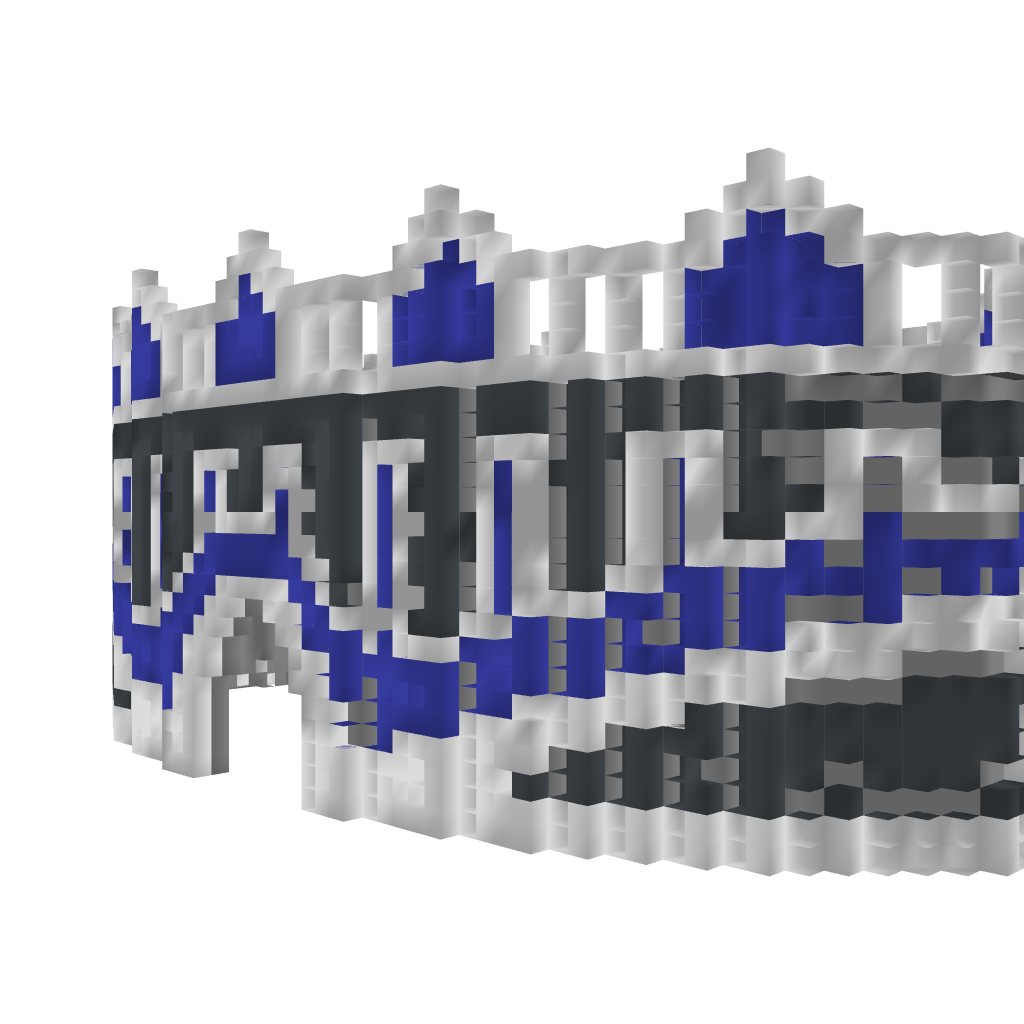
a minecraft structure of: Paul's Structure